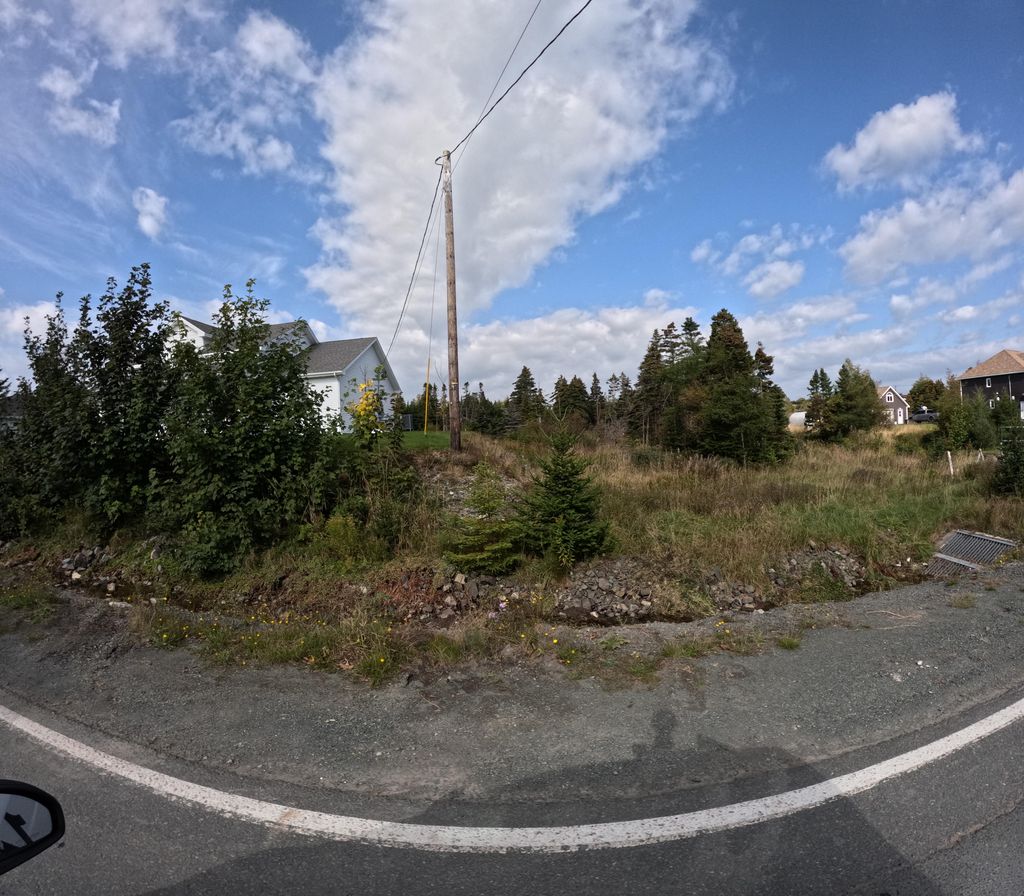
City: st_johns